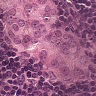
Metastatic tissue present: yes